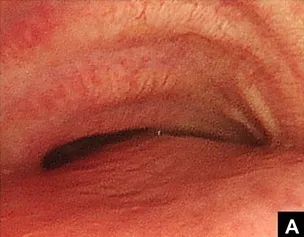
Pre- . Preoperatively, the right main bronchus is severely stenotic (A).
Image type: endoscopy (airway_endoscopy)